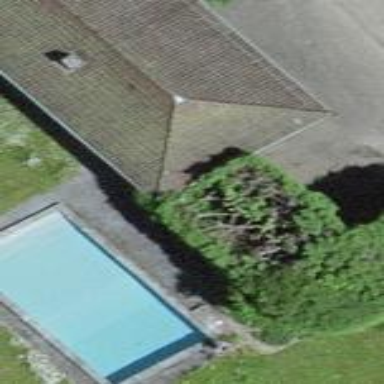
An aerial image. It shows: Swimming pool located in leisure land.